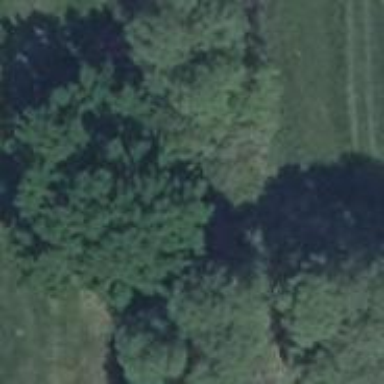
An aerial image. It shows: Row of trees in natural setting.